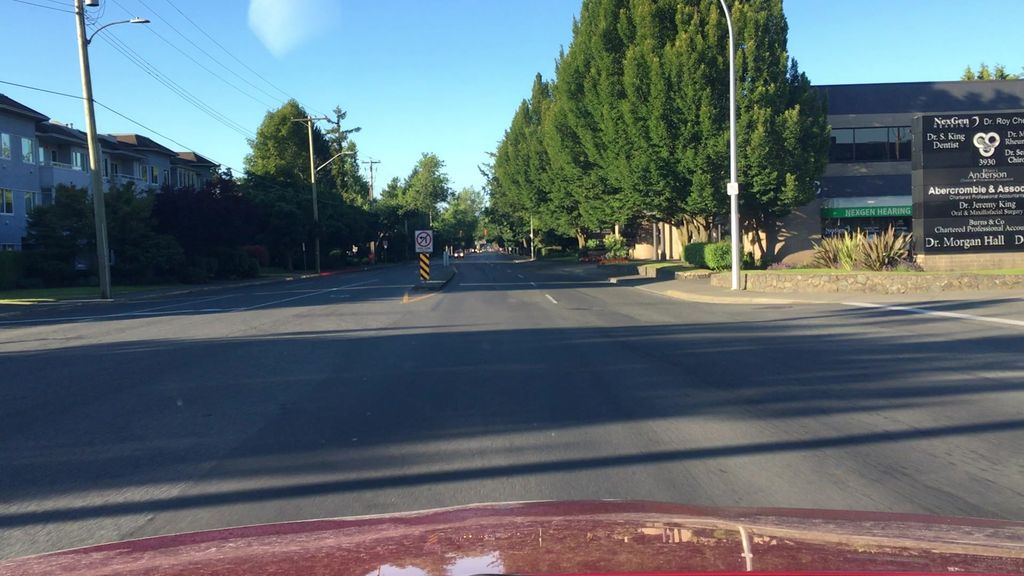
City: victoria